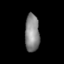
Tissue: lung
Cell type: Endothelial cells
Senescence score: 0.562
Nuclear area (px): 534
Mean DAPI intensity: 135.14